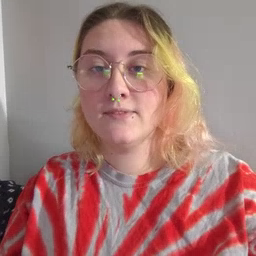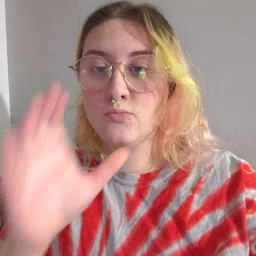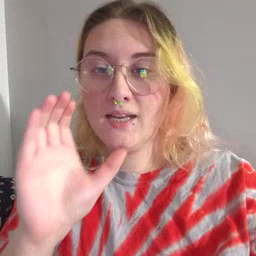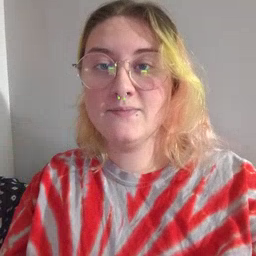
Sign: drink